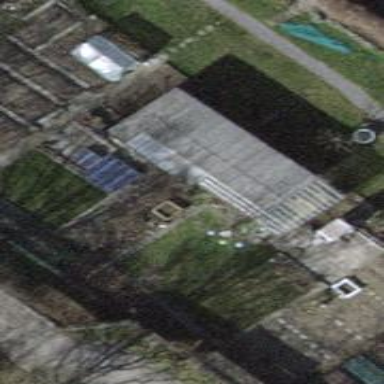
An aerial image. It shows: Allotment house.